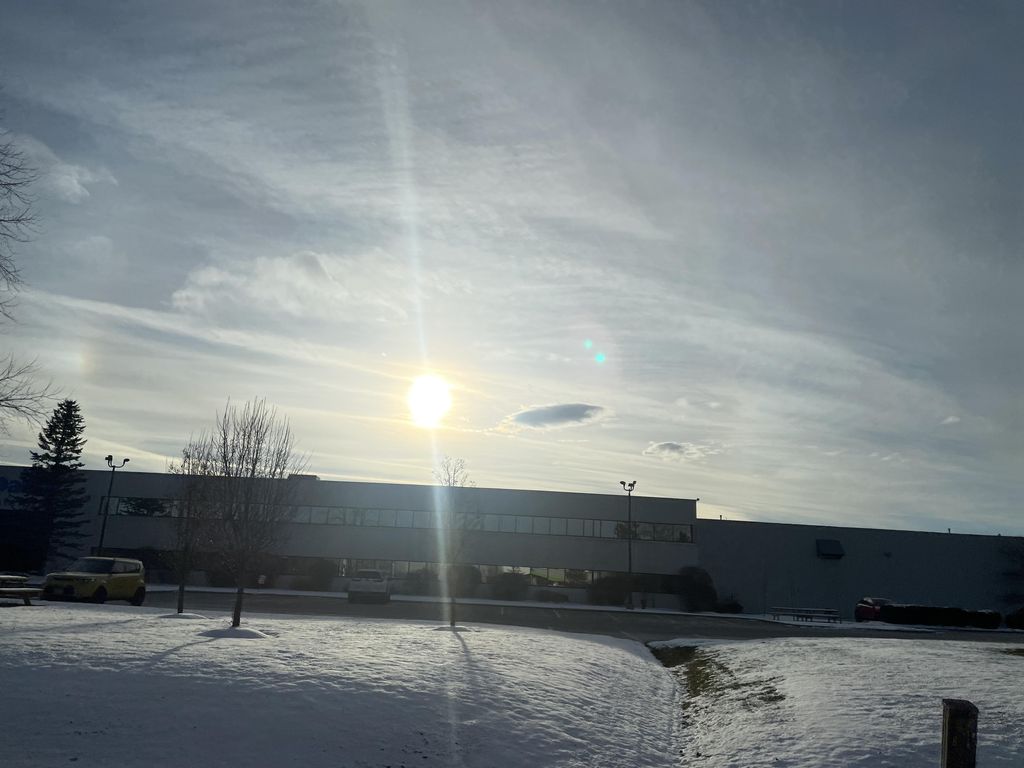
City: kitchener-waterloo